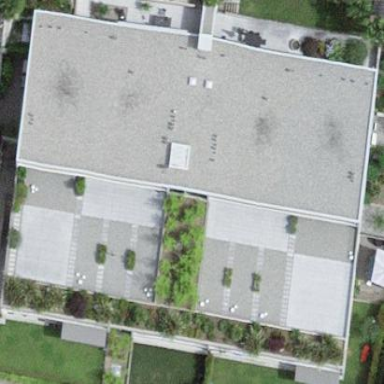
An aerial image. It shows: Terrace building.